Current action and preconditions to check: trajectory_clear

Your task: For each precondition in the list above, predict whether it will hold at this action.

Consider the current scene as observed from the mobile robot's camera, and analyze the predicted future states of all dynamic agents (e.g., people, animals, vehicles, or any moving entities) within the NEXT SECOND.

IMPORTANT: Only answer "very likely" if you are absolutely certain—based on strong, clear evidence—that a dynamic agent will violate the precondition in the predicted future state. Do NOT answer "very likely" for unlikely, ambiguous, or low-probability risks.

Ask yourself for each precondition: Is there a high probability, with clear and convincing evidence, that the predicted future states of any dynamic agent will interfere with the predicted future state of the currently executing action within the NEXT SECOND, causing that precondition to fail?

Assess the risk level based on these predictions. Use "likely" or "very likely" if motions create a clear risk of interference.

Use "neutral" or "improbable" if agents are nearby but their predicted paths are clearly diverging or non-conflicting.

Failure Risk Categories: "very improbable", "improbable", "neutral", "likely", "very likely"

Answer Format: Output ONLY the probability_of_failure value from these categories: "very improbable", "improbable", "neutral", "likely", "very likely"

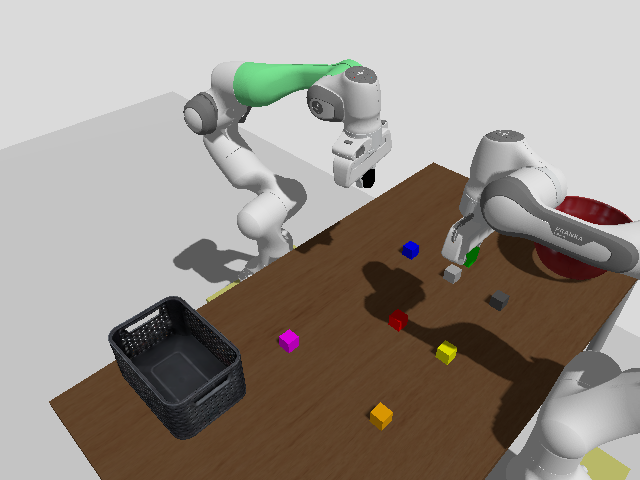

Answer: very improbable